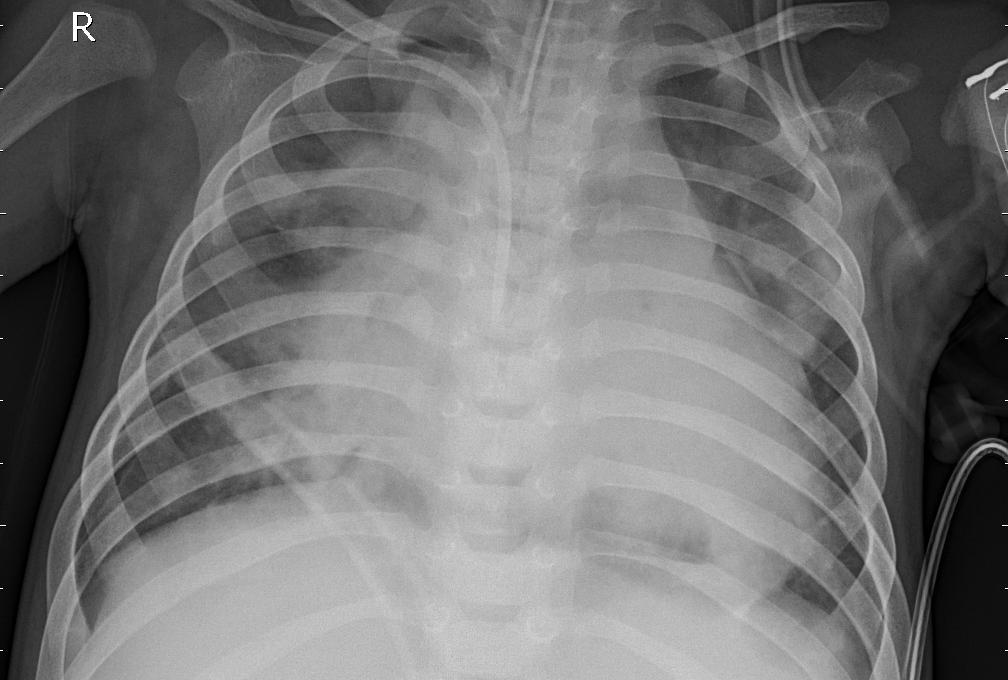
Diagnosis: PNEUMONIA